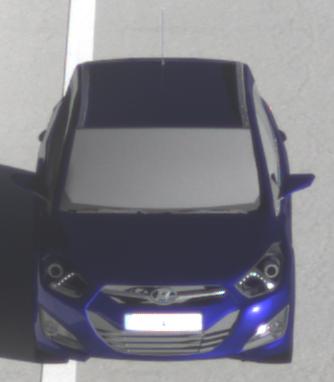
Make: Hyundai
Model: i40 Kombi 1.6 GDI
Detailed model: i40 (VF) Kombi
Model produced from: 2012/08
Model produced until: 2013/09
Doors: 5
Color: blue
Road condition: dry road
Daytime: sunrise or sunset
Contrast: high contrast